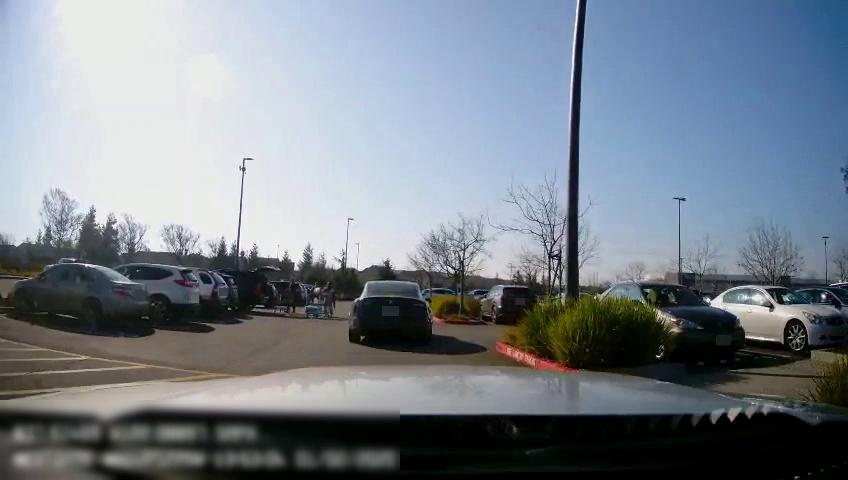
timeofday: Day
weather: Sunny
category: Drivable Space
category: Drivable Space
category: Drivable Space
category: Vehicles | Car
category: Vehicles | Truck
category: Vehicles | Car
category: Vehicles | Car
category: Vehicles | SUV
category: Vehicles | SUV
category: Vehicles | Car
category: Vehicles | SUV
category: Vehicles | SUV
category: Vehicles | SUV
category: Vehicles | SUV
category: Pedestrians
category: Pedestrians
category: Vehicles | Car